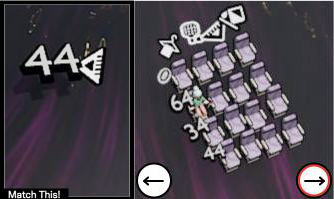
Task: seats
Answer: no